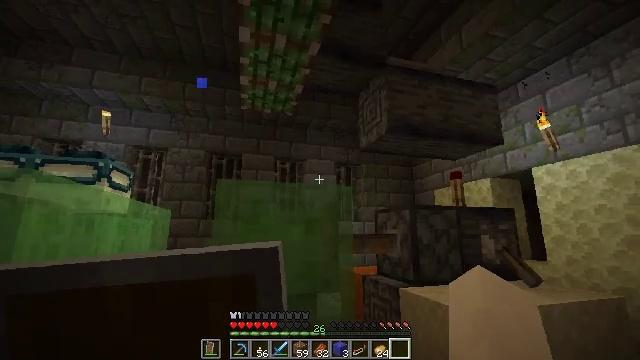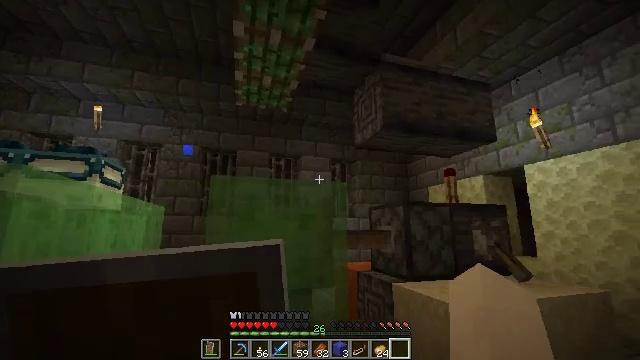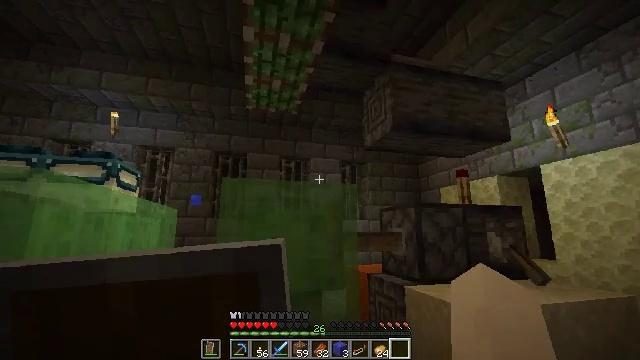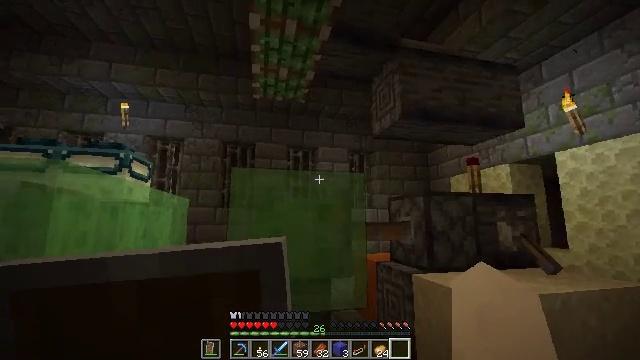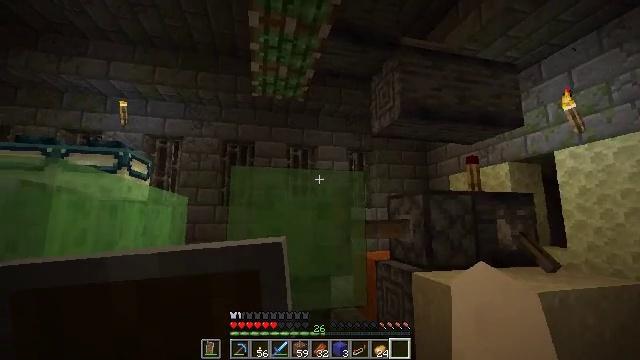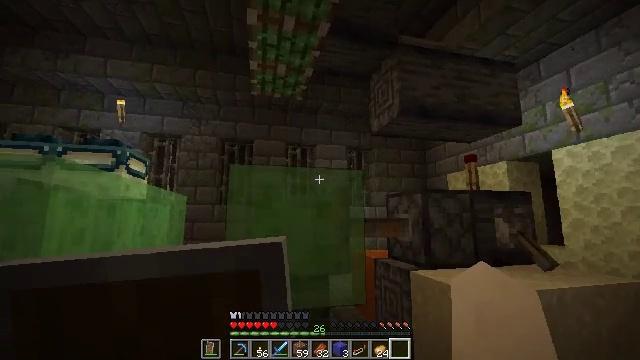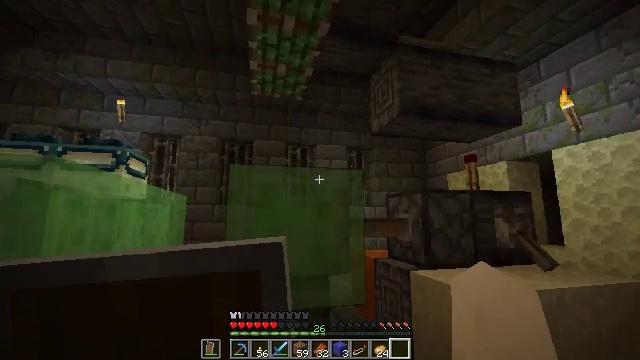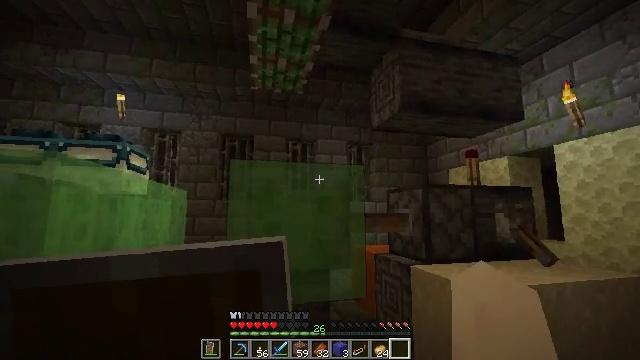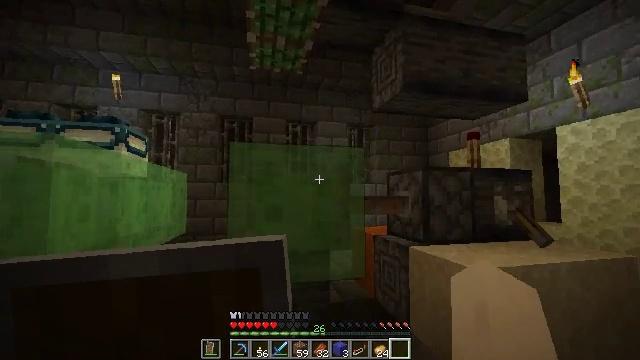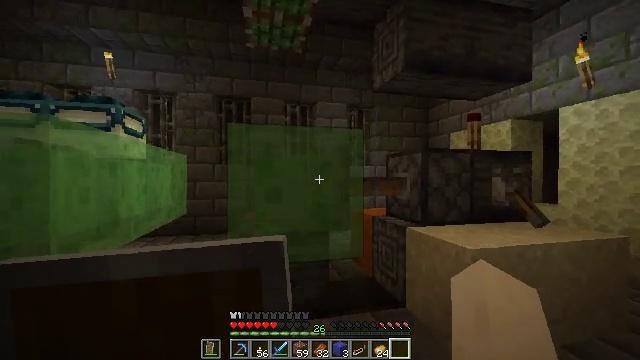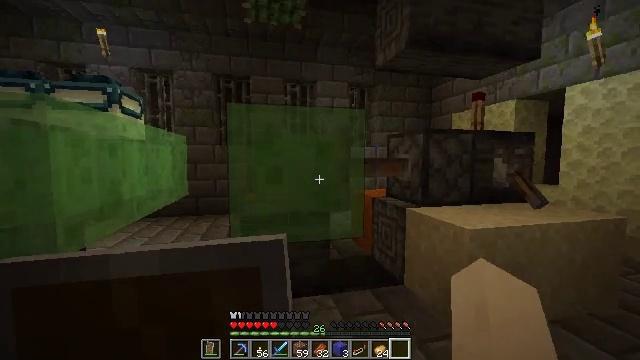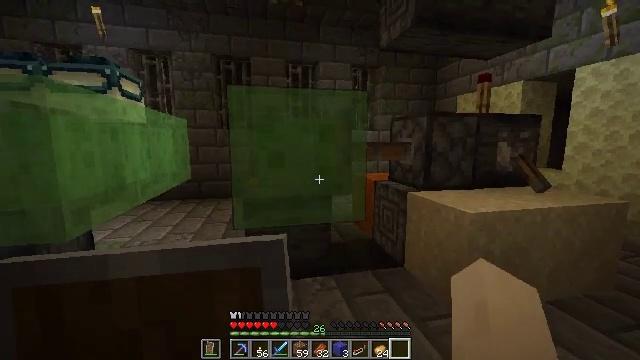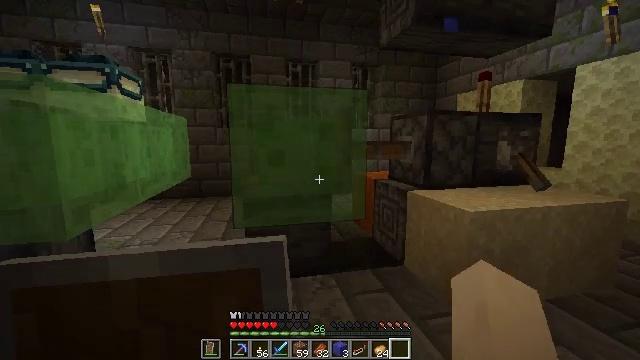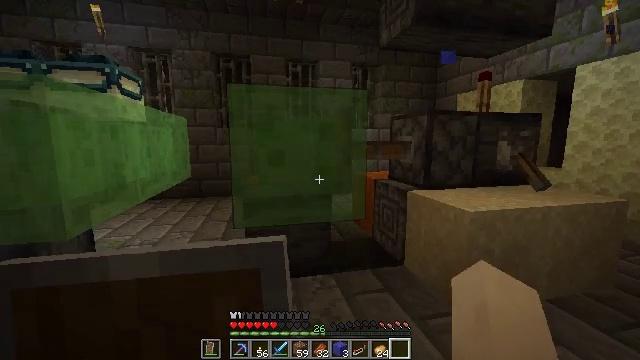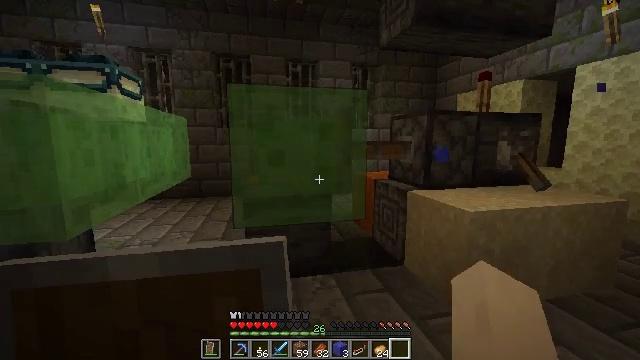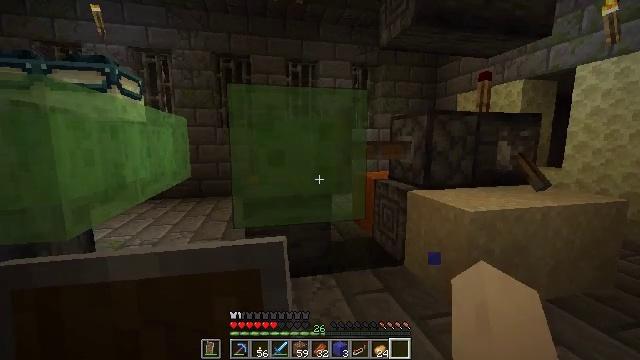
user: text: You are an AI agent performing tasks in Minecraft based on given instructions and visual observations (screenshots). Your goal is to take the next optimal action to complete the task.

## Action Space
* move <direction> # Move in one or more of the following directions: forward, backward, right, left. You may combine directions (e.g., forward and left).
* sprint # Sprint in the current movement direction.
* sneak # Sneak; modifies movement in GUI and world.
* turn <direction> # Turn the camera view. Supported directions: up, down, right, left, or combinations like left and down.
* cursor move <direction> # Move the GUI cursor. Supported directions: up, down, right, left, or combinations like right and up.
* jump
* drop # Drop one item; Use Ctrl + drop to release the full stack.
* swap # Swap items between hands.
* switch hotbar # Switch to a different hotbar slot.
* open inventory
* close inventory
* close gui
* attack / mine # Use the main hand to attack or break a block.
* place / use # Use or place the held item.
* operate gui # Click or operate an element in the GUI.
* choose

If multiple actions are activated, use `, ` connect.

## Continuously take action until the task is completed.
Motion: motion action
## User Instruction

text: Attack the slime block to pick it up.
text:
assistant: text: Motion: turn right
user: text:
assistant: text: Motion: turn left
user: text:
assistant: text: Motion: turn left and down
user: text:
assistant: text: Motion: no_op
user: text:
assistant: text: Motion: no_op
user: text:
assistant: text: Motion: no_op
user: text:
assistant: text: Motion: turn down
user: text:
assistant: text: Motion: turn down
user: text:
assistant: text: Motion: turn down
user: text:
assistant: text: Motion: turn down
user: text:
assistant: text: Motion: turn down
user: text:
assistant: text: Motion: no_op
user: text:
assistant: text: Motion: no_op
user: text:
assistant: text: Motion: no_op
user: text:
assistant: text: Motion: no_op
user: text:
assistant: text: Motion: no_op
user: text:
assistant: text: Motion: no_op
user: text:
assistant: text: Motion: no_op
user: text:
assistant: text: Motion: no_op
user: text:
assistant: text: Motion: no_op
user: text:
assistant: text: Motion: move right
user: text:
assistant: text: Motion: move right, turn left
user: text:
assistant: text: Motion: move right, turn left
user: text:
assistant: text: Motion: move right, turn left
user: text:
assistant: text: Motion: move right, turn left
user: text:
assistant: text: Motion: move right, turn left
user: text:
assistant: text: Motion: move right, turn left
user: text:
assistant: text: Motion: turn left
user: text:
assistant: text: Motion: turn left
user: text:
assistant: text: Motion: no_op